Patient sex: M
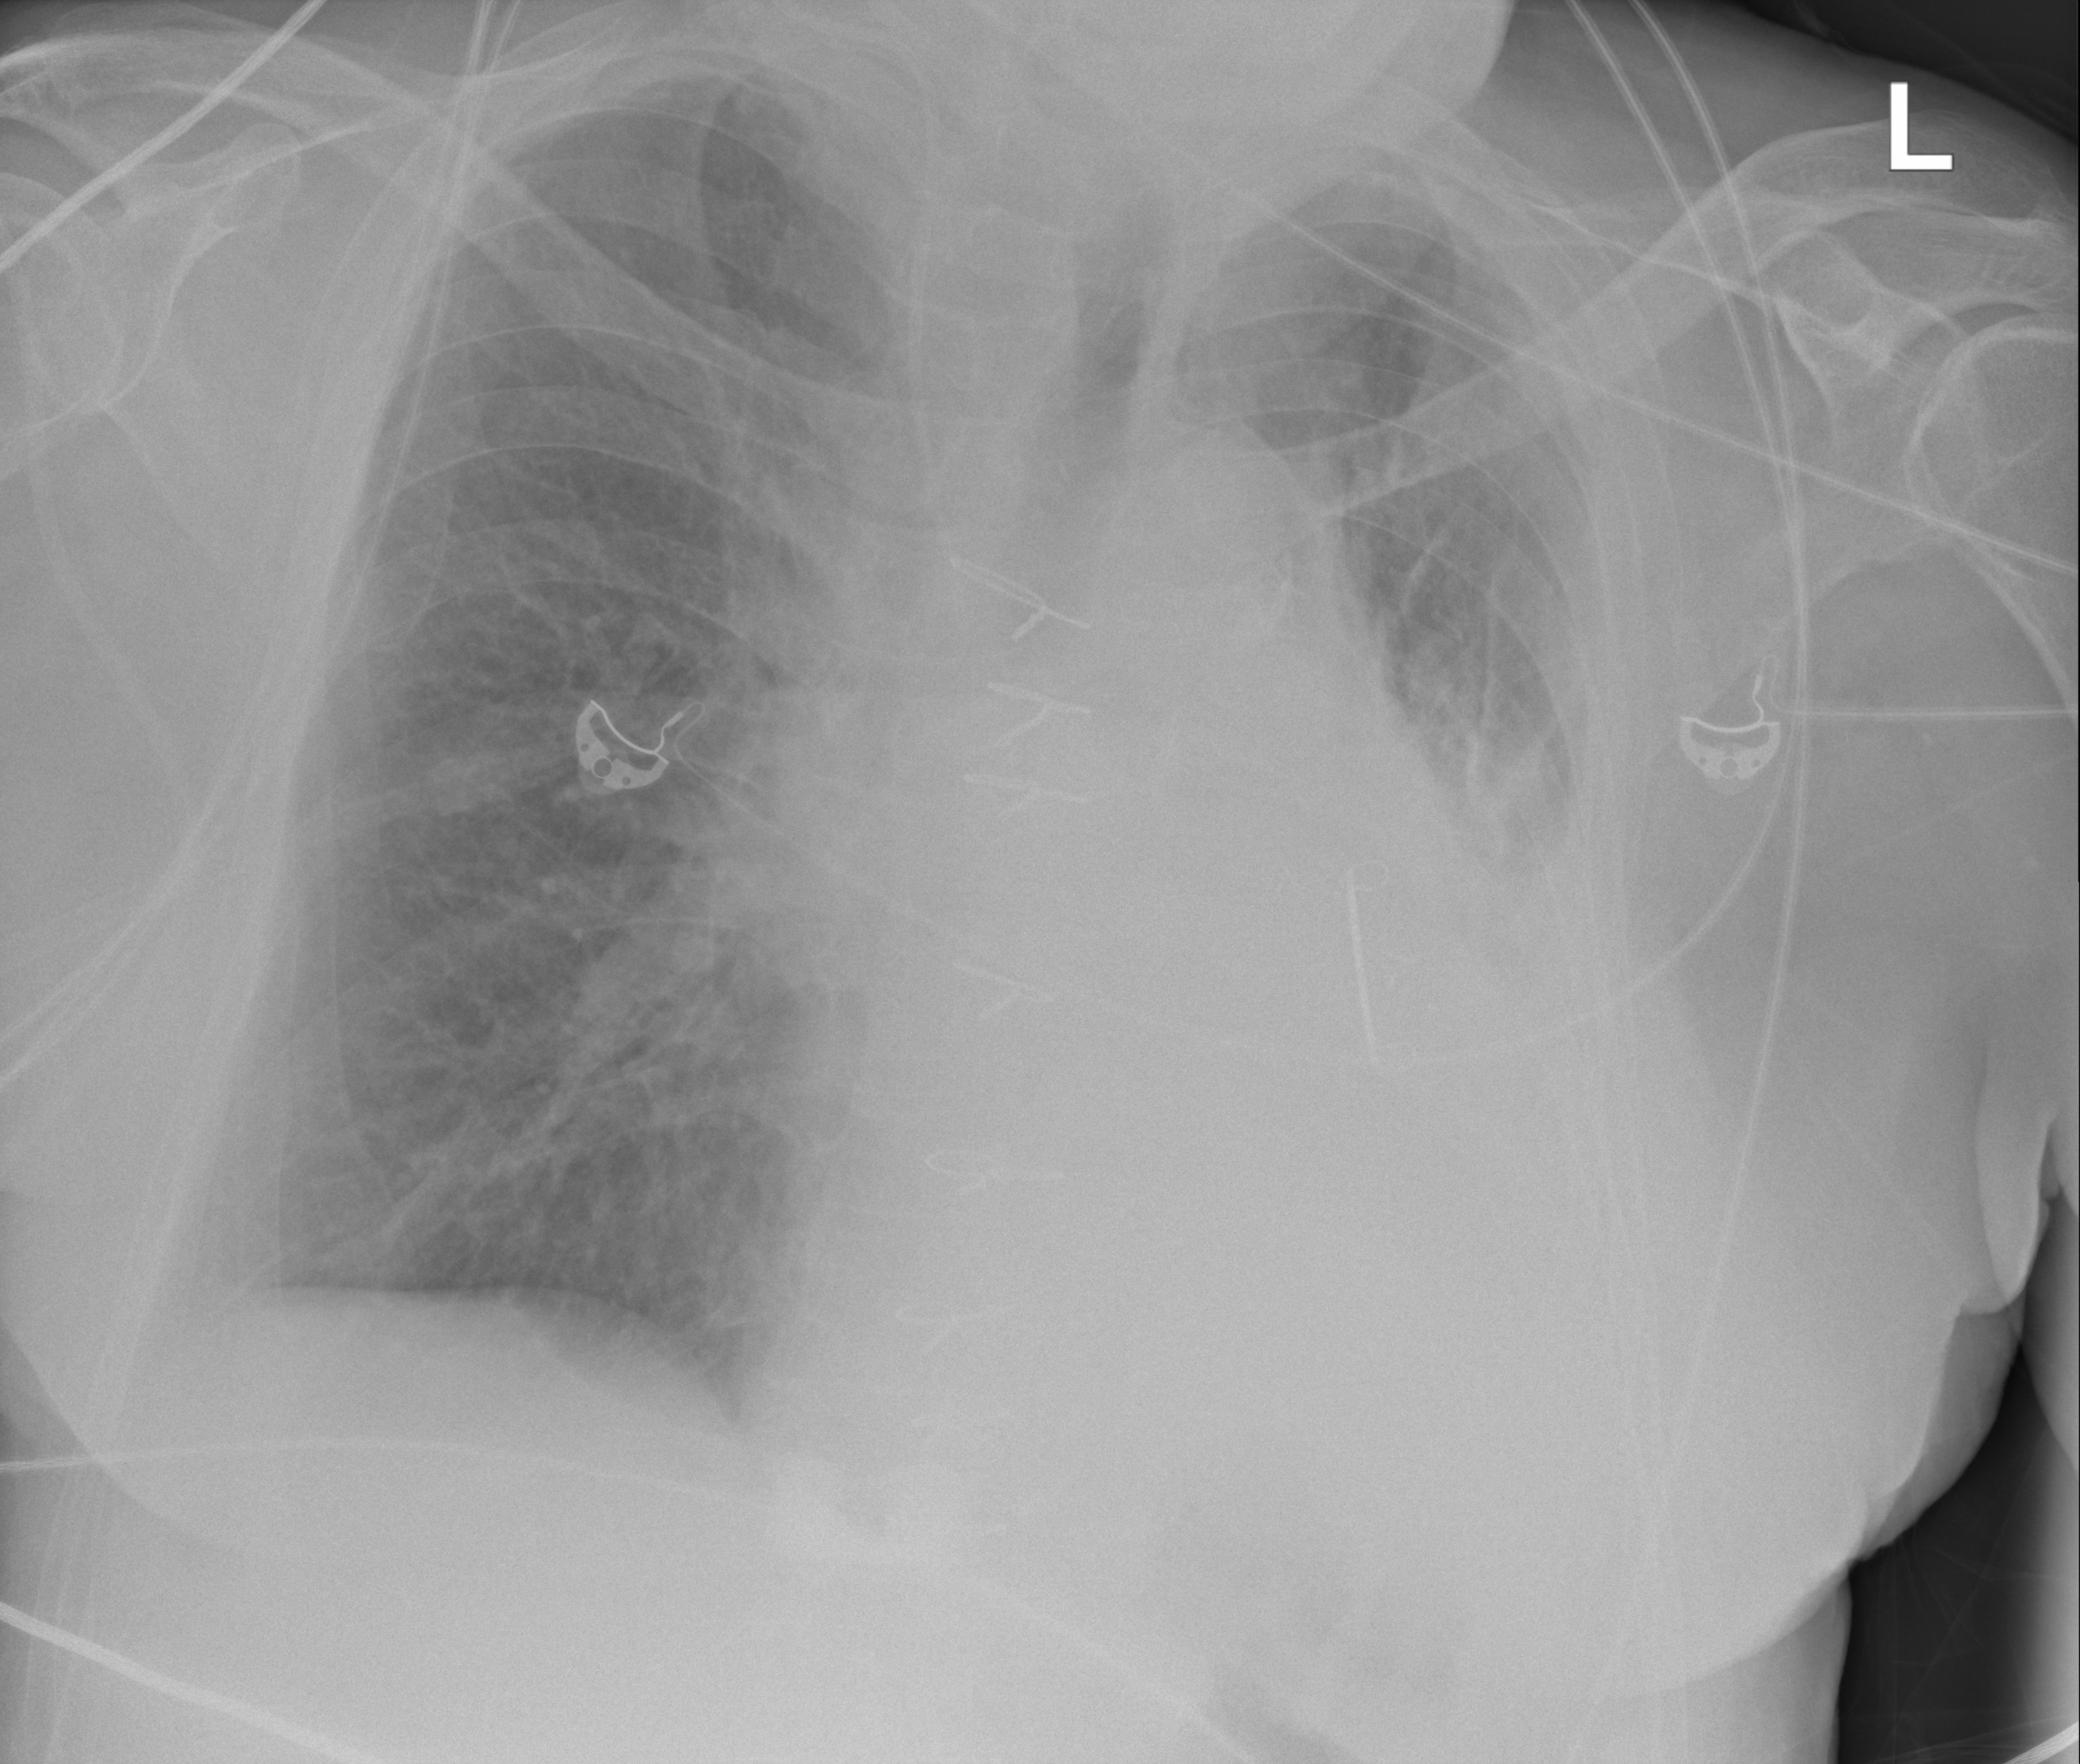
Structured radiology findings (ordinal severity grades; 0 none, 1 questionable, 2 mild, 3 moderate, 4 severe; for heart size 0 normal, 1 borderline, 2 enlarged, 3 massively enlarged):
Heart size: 2
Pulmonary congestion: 2
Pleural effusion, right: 2
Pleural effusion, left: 3
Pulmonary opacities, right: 2
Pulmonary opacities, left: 0
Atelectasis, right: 2
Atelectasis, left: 3